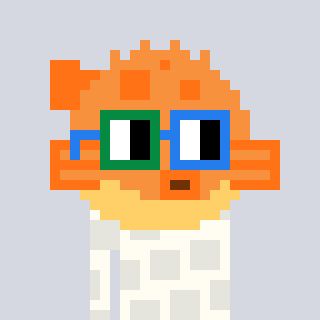
a pixel art character with square green and blue glasses, a pufferfish-shaped head and a grayscale-colored body on a cool background